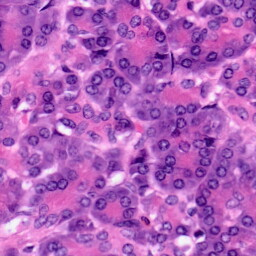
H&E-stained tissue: Pancreatic